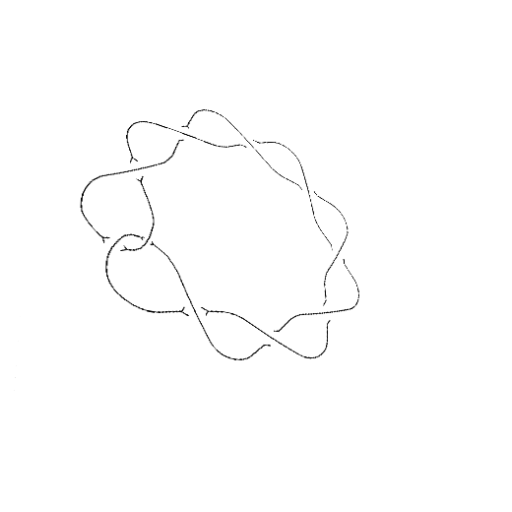
Crossing number: 10